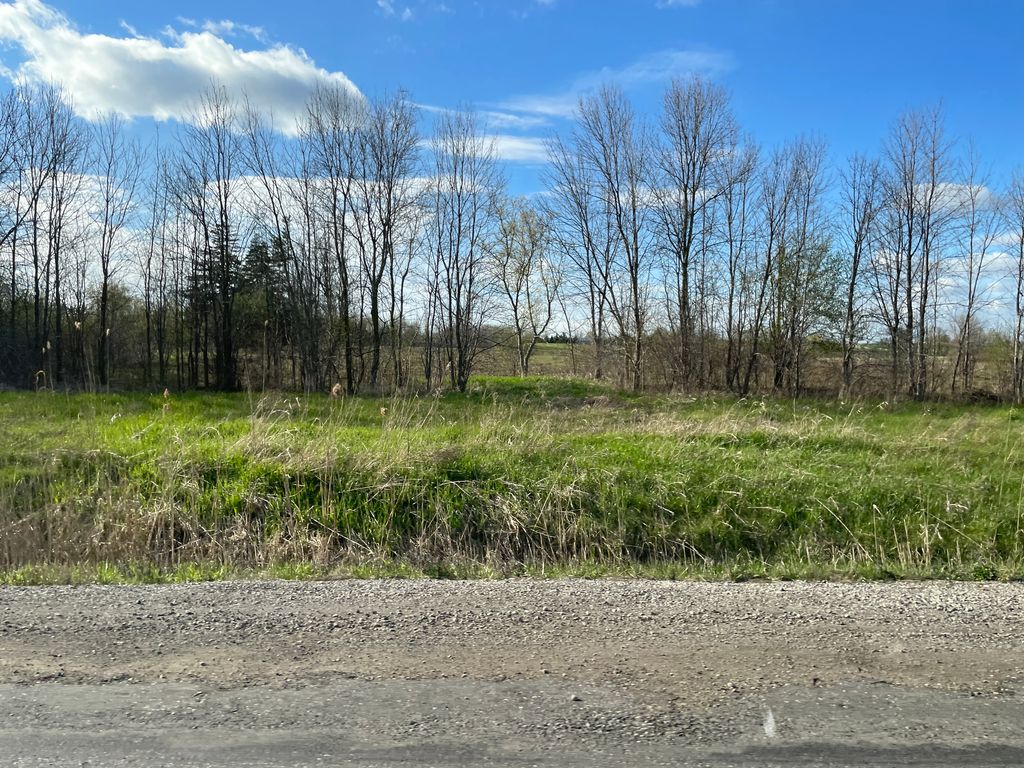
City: kitchener-waterloo